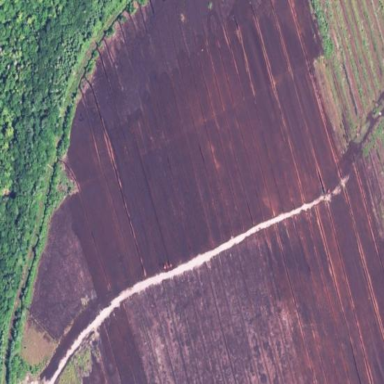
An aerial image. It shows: Peat cutting area.